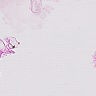
Metastatic tissue present: no